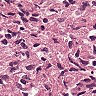
Metastatic tissue present: no